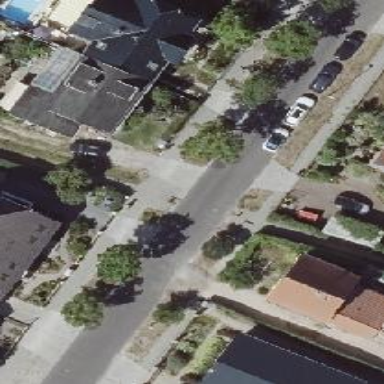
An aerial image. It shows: Footway with ground surface.